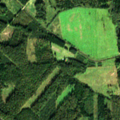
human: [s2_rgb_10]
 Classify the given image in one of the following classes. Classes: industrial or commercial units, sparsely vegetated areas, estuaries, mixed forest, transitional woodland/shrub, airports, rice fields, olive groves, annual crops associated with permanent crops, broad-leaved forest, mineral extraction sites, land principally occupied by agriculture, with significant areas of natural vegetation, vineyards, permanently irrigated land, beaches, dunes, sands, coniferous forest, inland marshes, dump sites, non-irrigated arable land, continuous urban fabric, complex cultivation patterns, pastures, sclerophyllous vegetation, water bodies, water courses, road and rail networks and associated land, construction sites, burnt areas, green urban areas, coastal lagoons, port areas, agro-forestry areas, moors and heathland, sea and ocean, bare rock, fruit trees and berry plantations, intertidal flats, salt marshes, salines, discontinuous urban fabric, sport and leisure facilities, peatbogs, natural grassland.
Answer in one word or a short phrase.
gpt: pastures, coniferous forest, mixed forest, transitional woodland/shrub